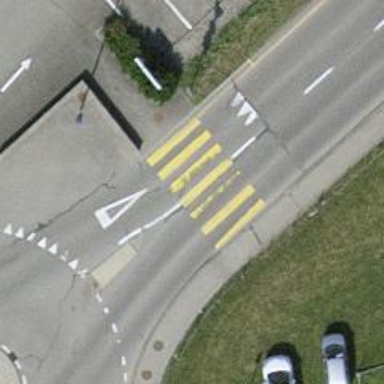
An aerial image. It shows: Uncontrolled zebra crossing with visible markings on the road.